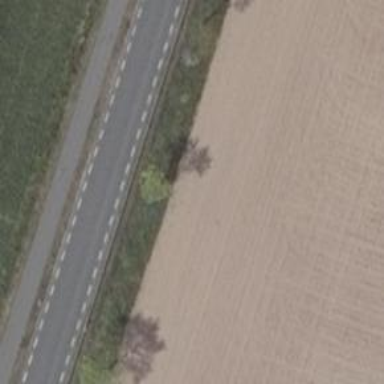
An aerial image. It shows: Row of deciduous broadleaved trees.